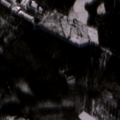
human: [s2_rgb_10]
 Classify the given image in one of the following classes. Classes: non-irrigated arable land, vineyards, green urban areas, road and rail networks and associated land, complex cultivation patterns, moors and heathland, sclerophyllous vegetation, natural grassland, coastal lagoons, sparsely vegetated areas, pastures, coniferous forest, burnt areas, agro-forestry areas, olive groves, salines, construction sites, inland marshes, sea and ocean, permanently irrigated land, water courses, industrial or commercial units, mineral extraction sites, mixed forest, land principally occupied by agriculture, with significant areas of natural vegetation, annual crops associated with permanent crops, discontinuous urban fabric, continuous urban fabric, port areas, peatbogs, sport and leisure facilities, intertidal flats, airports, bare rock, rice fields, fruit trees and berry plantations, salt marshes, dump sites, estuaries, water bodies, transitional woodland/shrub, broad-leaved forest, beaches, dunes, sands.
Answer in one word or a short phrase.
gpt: coniferous forest, mixed forest, transitional woodland/shrub